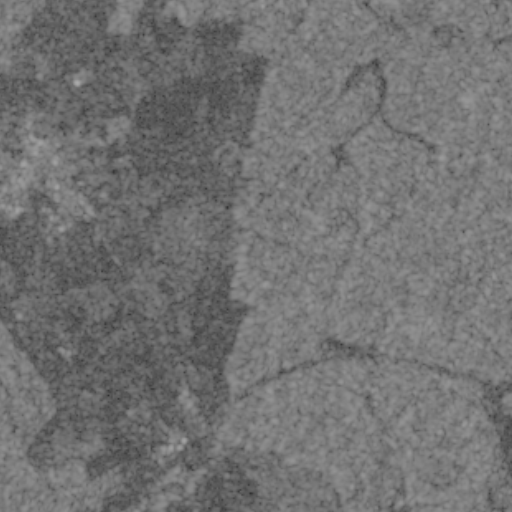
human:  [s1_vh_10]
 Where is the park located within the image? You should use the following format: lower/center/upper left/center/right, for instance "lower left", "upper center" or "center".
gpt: The park is located in the upper left of the image.
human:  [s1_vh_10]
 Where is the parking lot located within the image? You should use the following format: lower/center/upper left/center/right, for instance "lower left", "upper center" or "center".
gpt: The parking lot is located in the upper left of the image.
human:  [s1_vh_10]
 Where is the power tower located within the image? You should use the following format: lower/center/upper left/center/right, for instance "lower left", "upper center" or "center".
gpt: The power tower is located in the lower left of the image.
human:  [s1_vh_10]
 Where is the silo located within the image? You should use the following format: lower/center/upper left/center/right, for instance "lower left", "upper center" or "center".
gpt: The silo is located in the upper left of the image.
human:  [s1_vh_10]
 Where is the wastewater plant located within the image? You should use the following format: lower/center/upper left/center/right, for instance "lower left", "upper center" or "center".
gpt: The wastewater plant is located in the upper left of the image.
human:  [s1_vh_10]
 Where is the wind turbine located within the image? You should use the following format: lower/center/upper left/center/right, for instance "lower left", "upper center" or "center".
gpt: The wind turbine is located in the lower center of the image.
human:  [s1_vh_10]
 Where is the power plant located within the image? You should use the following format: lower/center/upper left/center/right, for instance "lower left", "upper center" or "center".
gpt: There is no power plant in the image.

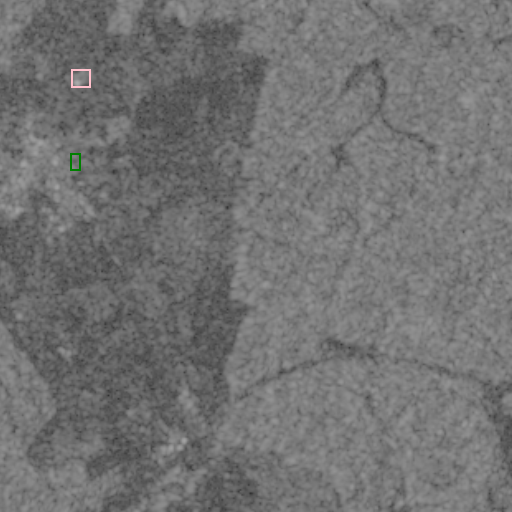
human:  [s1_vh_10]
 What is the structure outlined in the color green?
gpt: The structure outlined in green is a park.
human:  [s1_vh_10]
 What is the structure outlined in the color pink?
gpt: The structure outlined in pink is a wastewater plant.
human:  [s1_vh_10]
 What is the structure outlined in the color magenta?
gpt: There is no magenta outline.